Question: I have a simple form with two editTexts with italic style font, but some letters (p and j) are "cutted" at left when placed at first position. I have tried to fix it with drawablePadding, but it does not work. In my case, inserting a blank space before the first letter isn't a solution, at least not the best, because the second form field is a password one, so a dot will be shown automatically to the user due to the space character. The EditText has the following code:
'''
<EditText
android:id="@+id/edit_txt_login"
android:layout_width="match_parent"
android:layout_height="wrap_content"
android:background="@drawable/rectangle_white"
android:drawableLeft="@drawable/ic_mail"
android:drawablePadding="10dp"
android:ems="10"
android:hint="@string/login_email_placeholder"
android:imeOptions="actionNext"
android:inputType="textEmailAddress"
android:padding="10dp"
android:textColor="@color/black"
android:textCursorDrawable="@null"
android:textColorHint="@color/color_form_login_text"
android:textSize="17sp" >
'''
In Activity:
'''
Typeface edit_text_font = Typeface.createFromAsset(getActivity().getAssets(),
"fonts/helvetica-bold-italic.ttf");
//Set Fonts
mEditTxtLogin.setTypeface(edit_text_font);
'''
Bug image:

What is the solution?
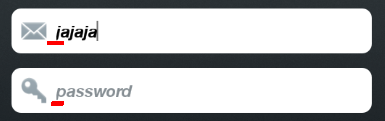
Answer: This is the solution. I have created a custom EditText with the custom font.
'''
package com.example.customcontrols;
import android.content.Context;
import android.graphics.Typeface;
import android.util.AttributeSet;
import android.widget.EditText;
public class MyEditTextItalic extends EditText {
/*
* Caches typefaces based on their file path and name, so that they don't
* have to be created every time when they are referenced.
*/
private static Typeface mTypeface;
public MyEditTextItalic(Context context) {
super(context);
setTypeface(context);
}
public MyEditTextItalic(Context context, AttributeSet attrs, int defStyle) {
super(context, attrs, defStyle);
setTypeface(context);
}
public MyEditTextItalic(Context context, AttributeSet attrs) {
super(context, attrs);
setTypeface(context);
}
// intercept Typeface change and set it with our custom font
public void setTypeface(Context context) {
if (mTypeface == null) {
mTypeface = Typeface.createFromAsset(context.getAssets(),
"fonts/HelveticaNeue-Bold.otf");
}
super.setTypeface(mTypeface,Typeface.ITALIC);
}
}
'''
It is very important not create typeface italic because isn't show correctly, for use italic when set the font use super.setTypeface(mTypeface,);
in .xml
'''
<com.example.customcontrols.MyEditTextItalic
android:id="@+id/edit_txt_password"
android:layout_width="match_parent"
android:layout_height="wrap_content"
android:layout_marginTop="15dp"
android:background="@drawable/rectangle_white"
android:drawableLeft="@drawable/ic_key"
android:drawablePadding="10dp"
android:ems="10"
android:hint="@string/login_password_placeholder"
android:imeOptions="actionDone"
android:inputType="textPassword"
android:padding="10dp"
android:textColor="@color/black"
android:textCursorDrawable="@null"
android:textStyle="bold|italic"
android:textColorHint="@color/color_form_login_text"
android:textSize="17sp" />
'''